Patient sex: M
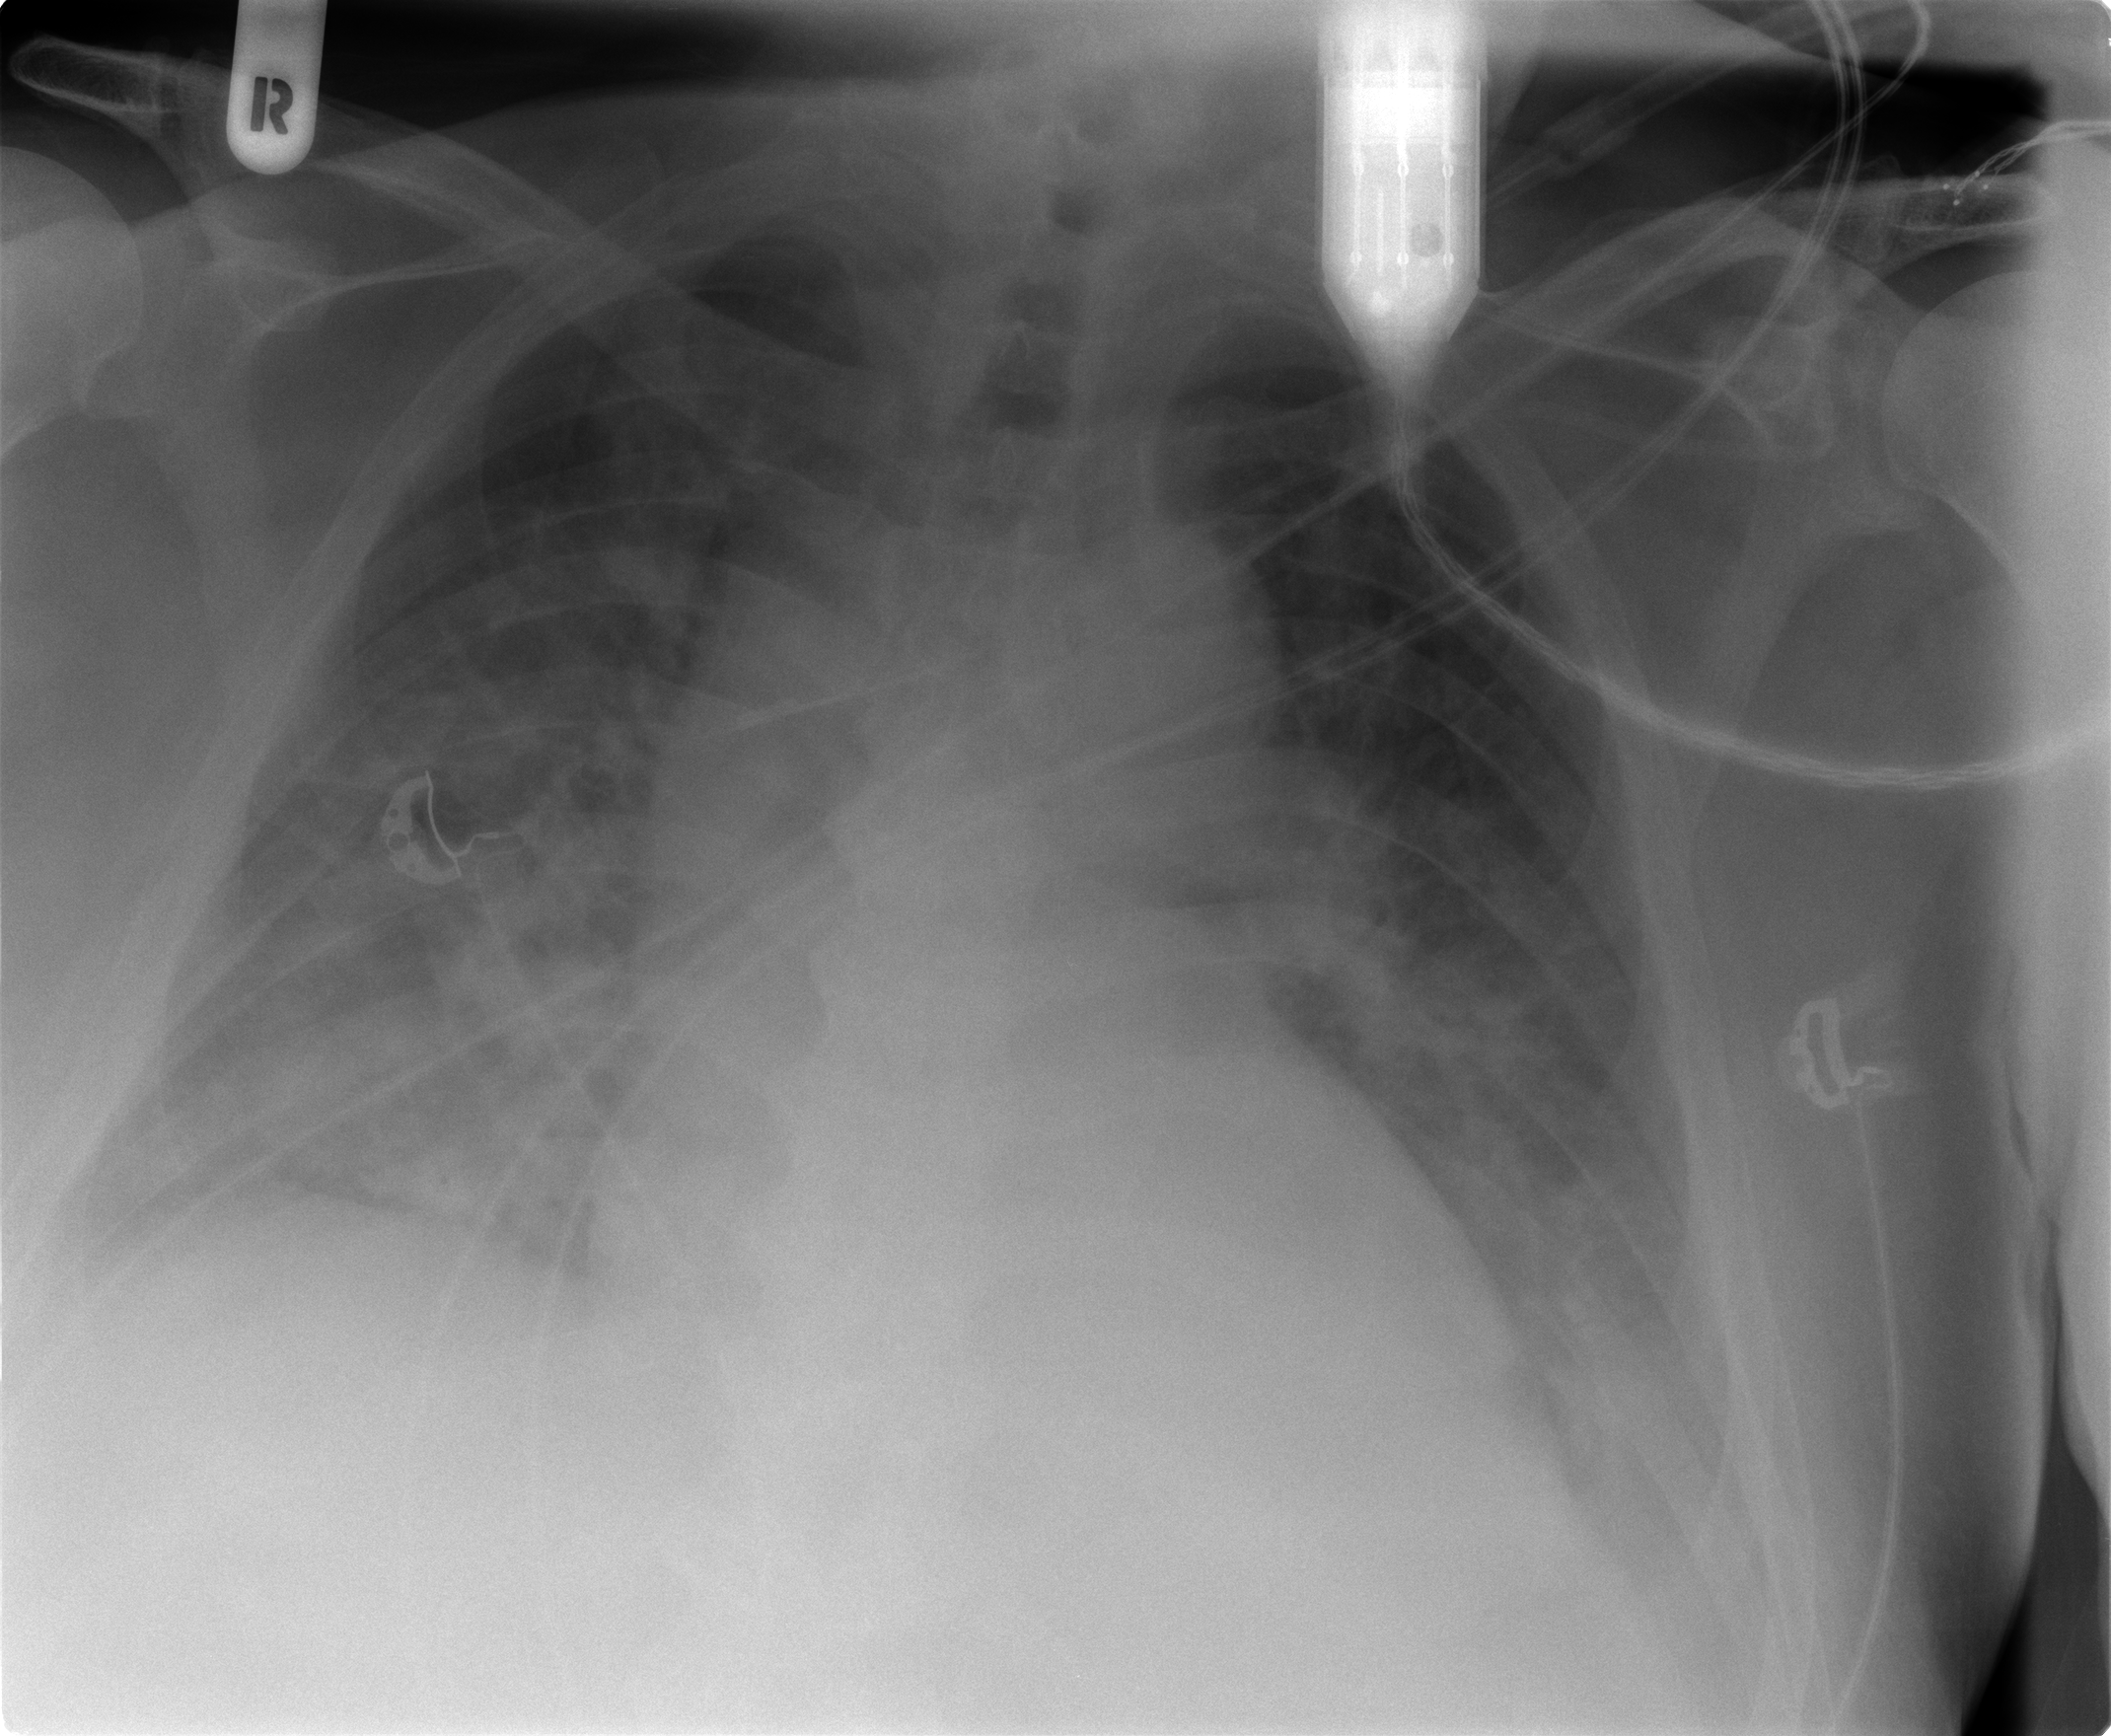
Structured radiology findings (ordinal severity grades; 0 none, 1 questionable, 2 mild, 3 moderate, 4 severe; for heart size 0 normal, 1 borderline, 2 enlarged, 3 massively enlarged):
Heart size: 0
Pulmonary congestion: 3
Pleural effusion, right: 0
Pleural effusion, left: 0
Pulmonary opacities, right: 3
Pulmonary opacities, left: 3
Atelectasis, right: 2
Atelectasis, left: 2